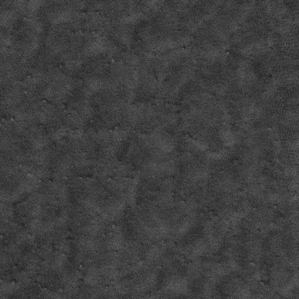
Label: frost